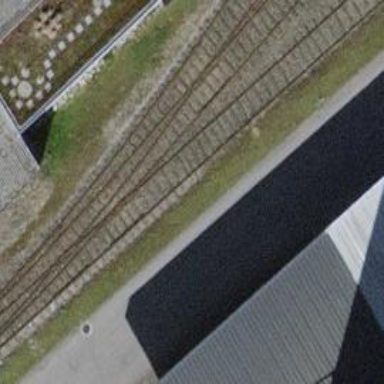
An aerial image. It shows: Single-track railway spur.